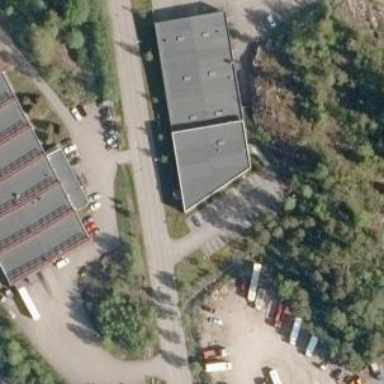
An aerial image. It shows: Industrial building being used for industrial purposes.